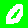
Digit: 0